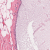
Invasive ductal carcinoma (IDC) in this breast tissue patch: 0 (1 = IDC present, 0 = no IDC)